Question: I am showing latest news in a div box in which each news is separated from others by a separator of border-bottom. Note that in the HTML I am not using any ul li; rather than I am using simply divs. The problem is that the last news div is also showing the border bottom separator. I dont know how to remove it even I have already tried :last-child selector but it's not working. I know by using ul li, the problem can be solved by :last-child, but I dont want to change my HTML. Here is a snaphost:

'''
<div class="float_left_div posts">
<h3>Latest News</h3>
<div class="news_wrapper">
<div class="news_txt">
<p>Lorem ipsum dolor sit amet, consectetuer adipiscing elit, sed diam nonummy. <span>more+</span></p>
</div>
<div class="div_separator"></div>
</div>
<div class="news_wrapper">
<div class="news_txt">
<p>Lorem ipsum dolor sit amet, consectetuer adipiscing elit, sed diam nonummy. <span>more+</span></p>
</div>
<div class="div_separator"></div>
</div>
<div class="news_wrapper">
<div class="news_txt">
<p>Lorem ipsum dolor sit amet, consectetuer adipiscing elit, sed diam nonummy. <span>more+</span></p>
</div>
<div class="div_separator"></div>
</div>
</div>
'''
The demo is at:
<URL>
So by keeping the same HTML, how can we remove the last border of separtor?
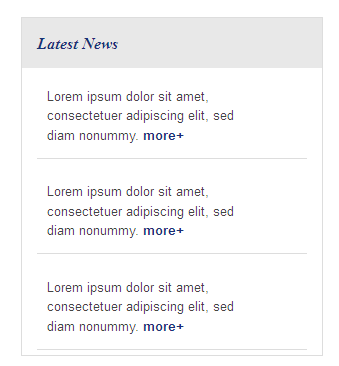
Answer: Use CSS 'last-child' property to remove the border.
'''
.posts .news_wrapper:last-child .div_separator
{
border-bottom:0px;
}
'''
<URL>